Interaction volume radius: 5 \u00c5
Interaction volume height: 15 \u00c5
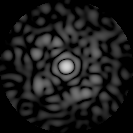
Disorder parameter: 0.8203